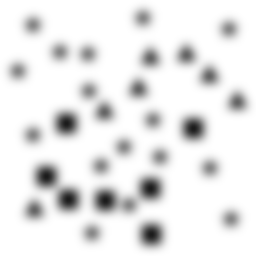
Squares: 7
Triangles: 7
Stars: 16
Total shapes: 30